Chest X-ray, AP view. Patient: 49 years old, sex M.
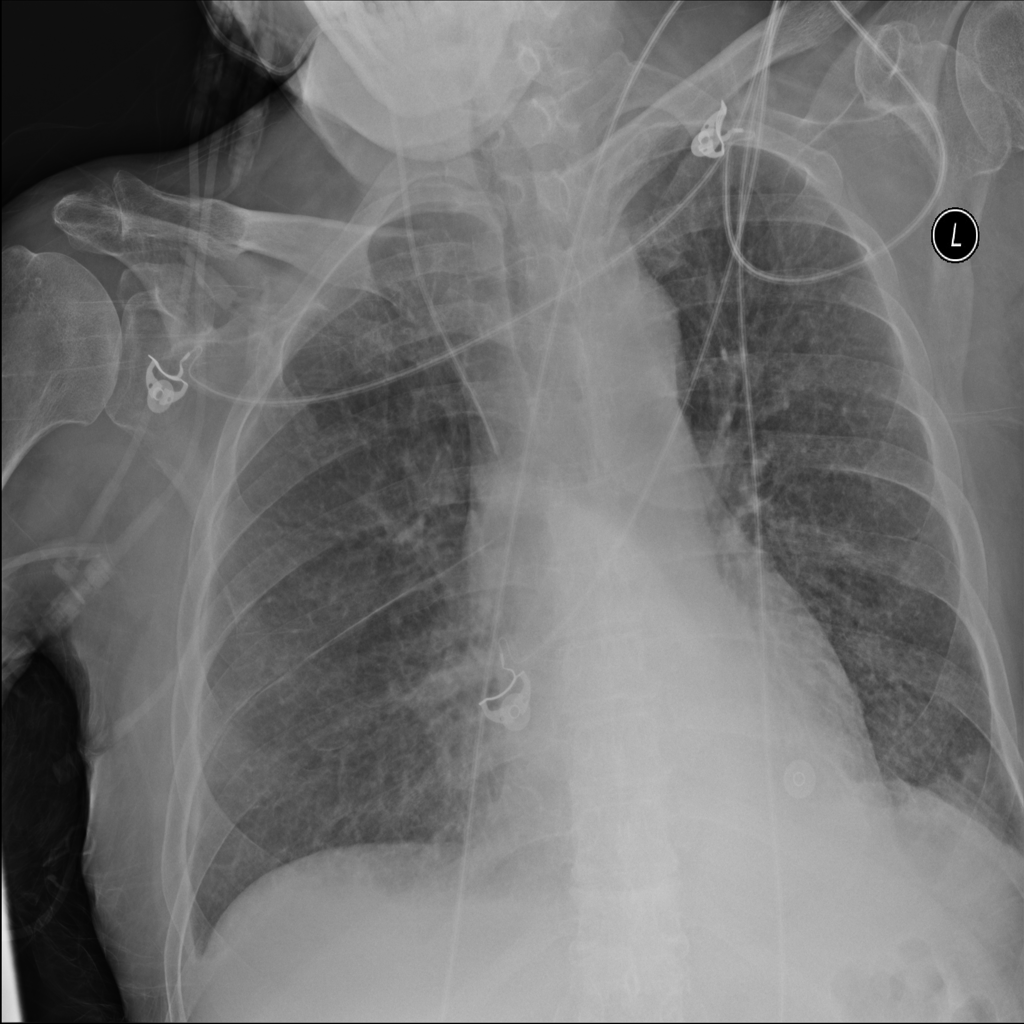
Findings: Effusion